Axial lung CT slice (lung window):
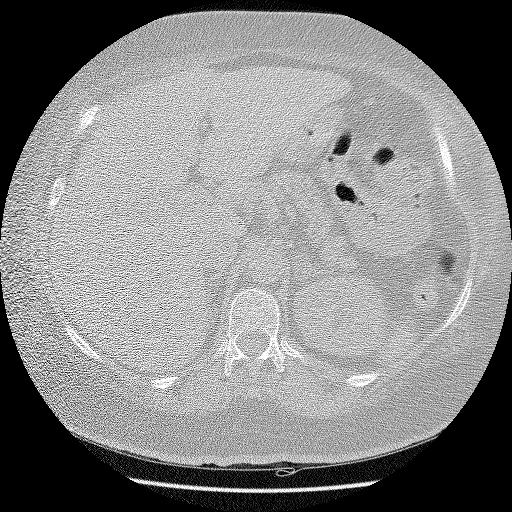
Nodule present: no